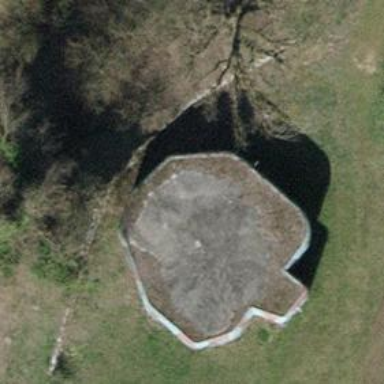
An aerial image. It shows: Military bunker.